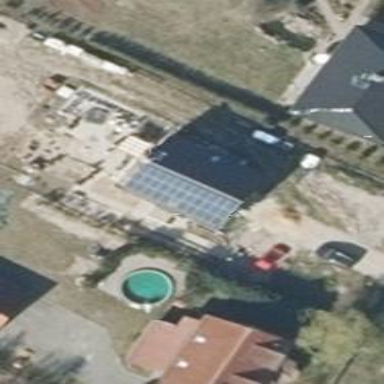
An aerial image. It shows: Solar photovoltaic panel generator producing electricity as small installation.